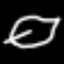
Label: leaf